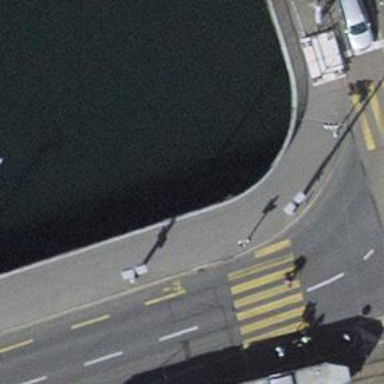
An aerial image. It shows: Kerb serving as barrier.